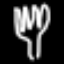
Label: fork